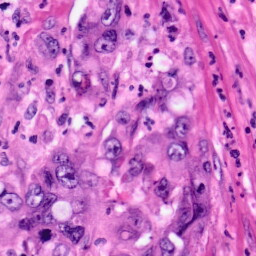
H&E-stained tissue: Pancreatic